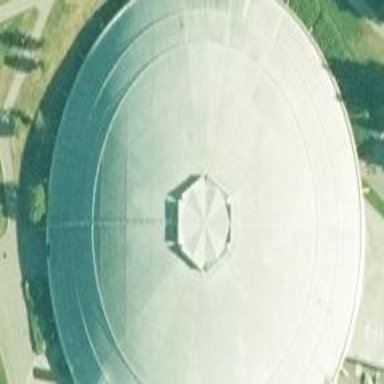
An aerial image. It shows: Building part with dome-shaped roof.